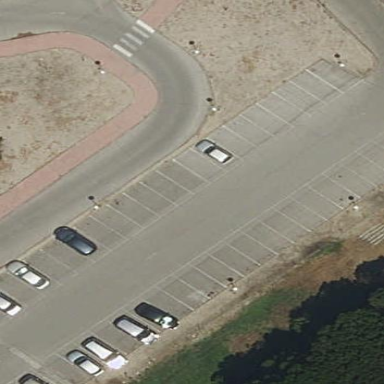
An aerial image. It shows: Parking area with surface.